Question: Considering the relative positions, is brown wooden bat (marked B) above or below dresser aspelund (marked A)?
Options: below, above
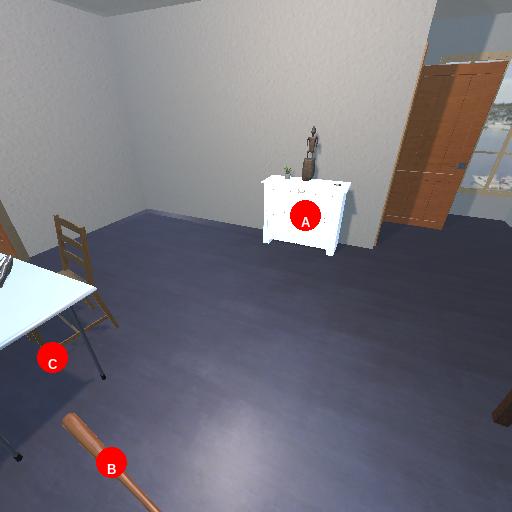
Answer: below